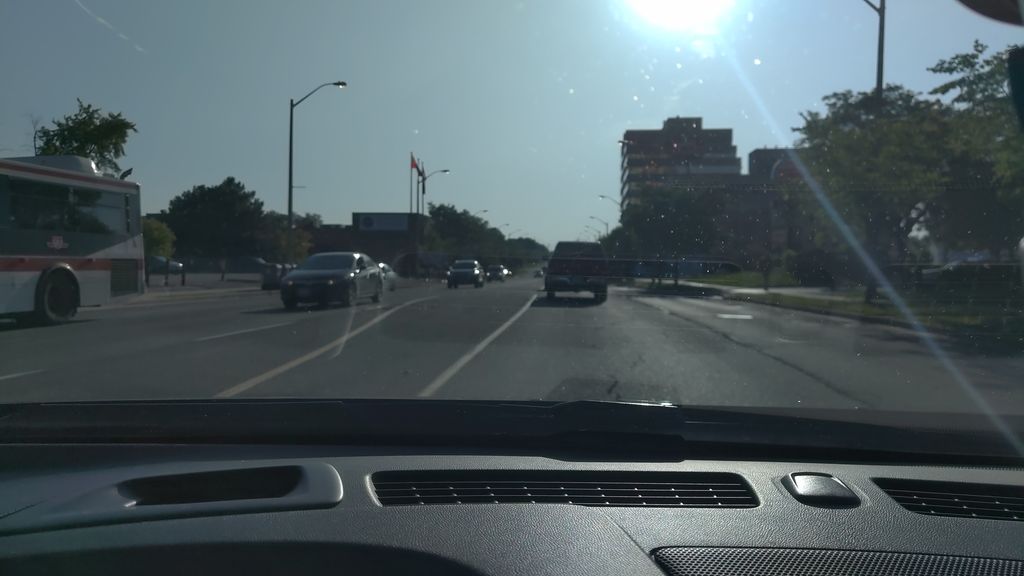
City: toronto